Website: bh-photo
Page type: cross-sells
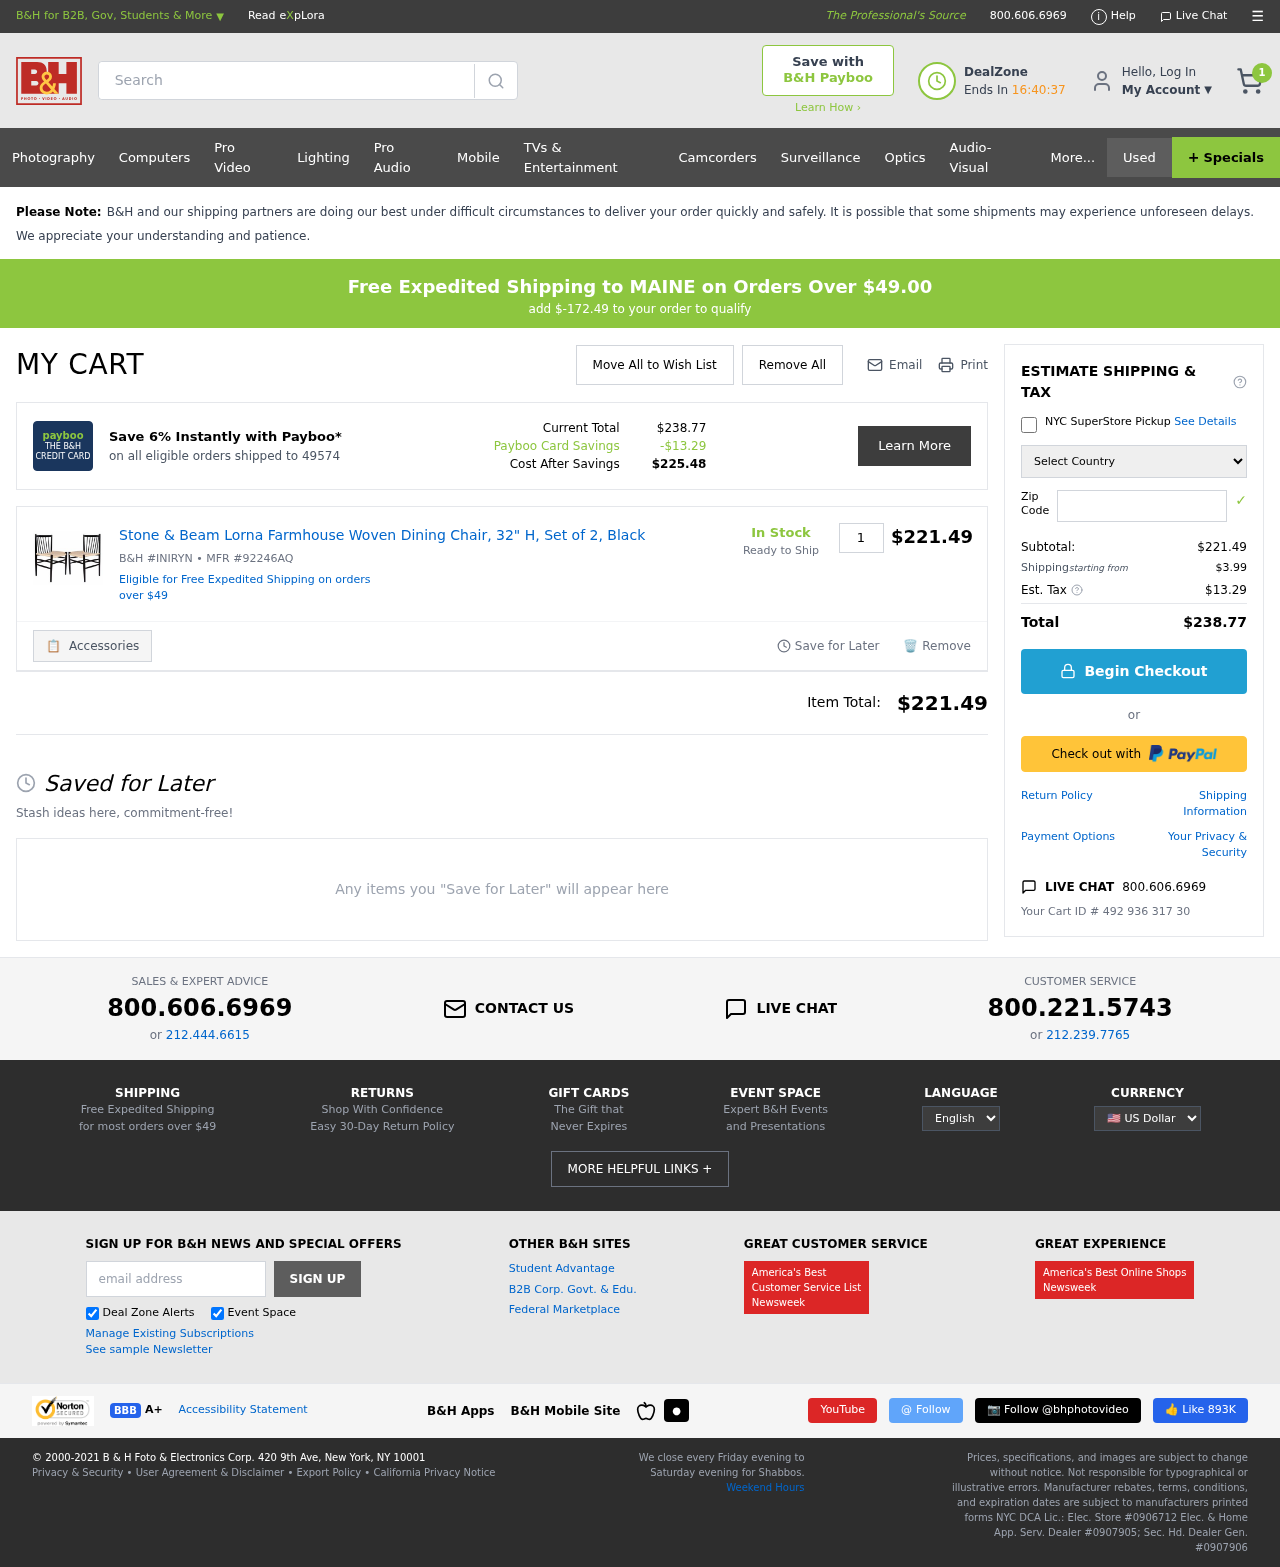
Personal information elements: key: PII_COUNTRY
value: United States
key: PII_POSTCODE
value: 49574
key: PII_STATE
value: MAINE
Product elements: key: PRODUCT1_NAME
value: Stone & Beam Lorna Farmhouse Woven Dining Chair, 32" H, Set of 2, Black
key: PRODUCT1_PRICE
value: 221.49
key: PRODUCT1_QUANTITY
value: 1
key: PRODUCT1_SKU
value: B&H #INIRYN
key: PRODUCT1_MFR
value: MFR #92246AQ
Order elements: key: ORDER_NUM_ITEMS
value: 1
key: SHIPPING_THRESHOLD_REMAINING
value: $-172.49
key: ORDER_TOTAL
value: $238.77
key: ORDER_SUBTOTAL
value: $221.49
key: ORDER_SHIPPING_COST
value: $3.99
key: ORDER_TAX
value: $13.29
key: ORDER_ID
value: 492 936 317 30
Search elements: key: HEADER_SEARCH
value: Search
Other elements: key: PAYBOO_SAVINGS
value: -$13.29
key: COST_AFTER_SAVINGS
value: $225.48